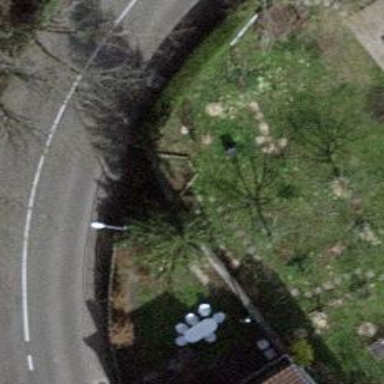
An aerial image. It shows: Evergreen needle-leaved tree.